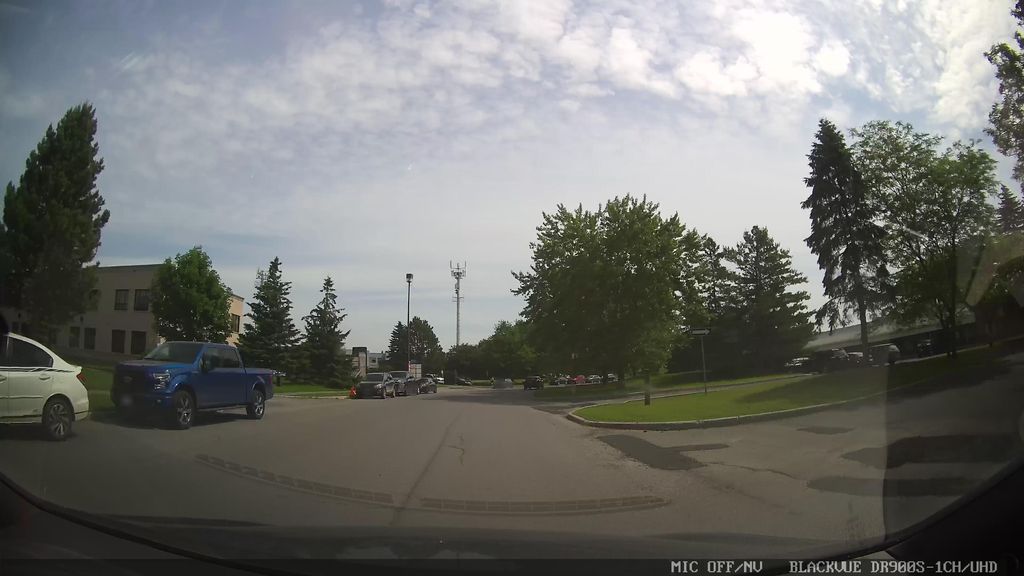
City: ottawa-gatineau